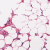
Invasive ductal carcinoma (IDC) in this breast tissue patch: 1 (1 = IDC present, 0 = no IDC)